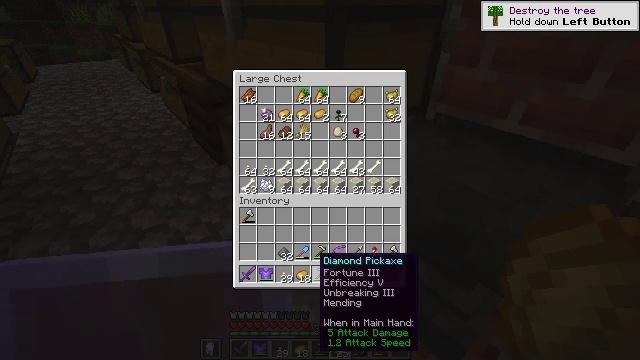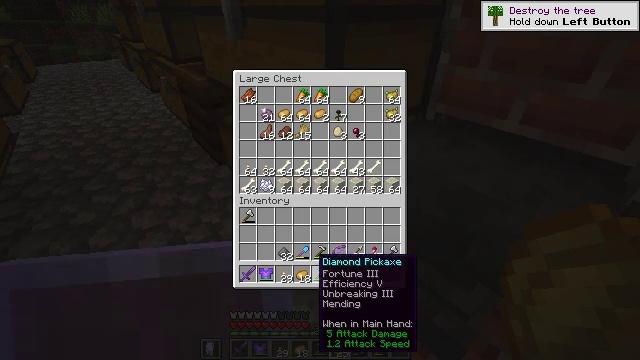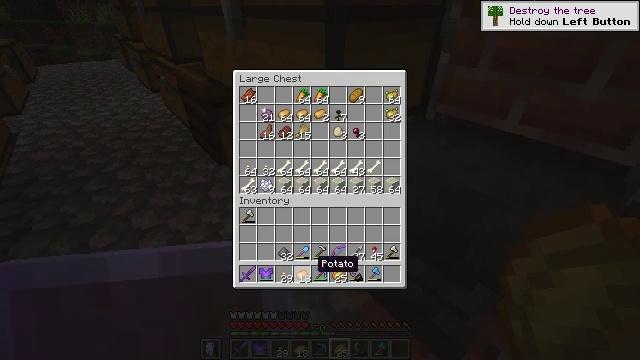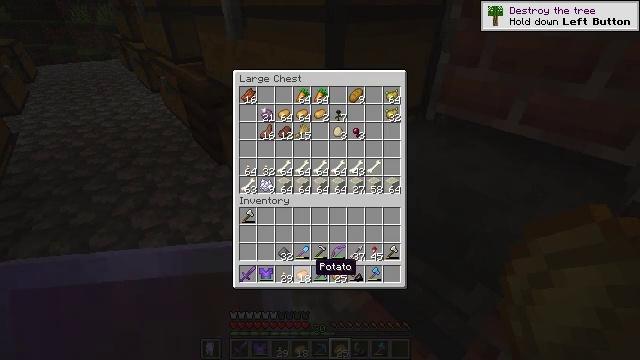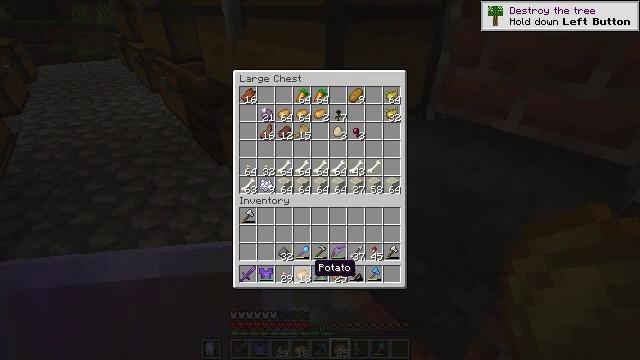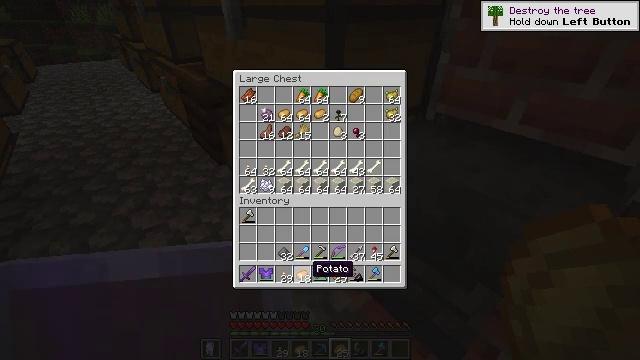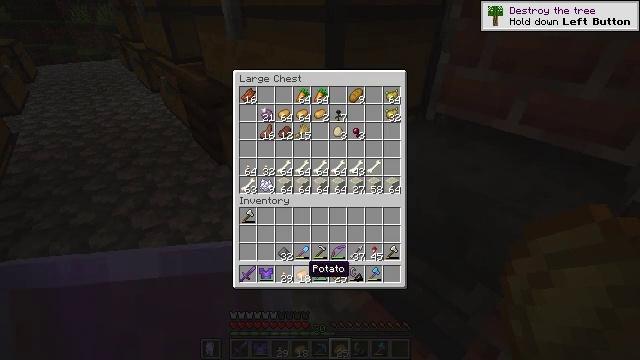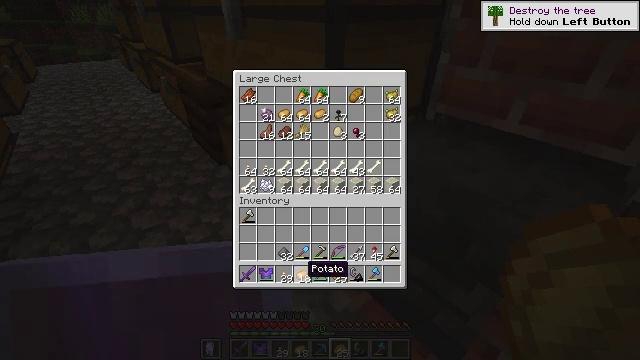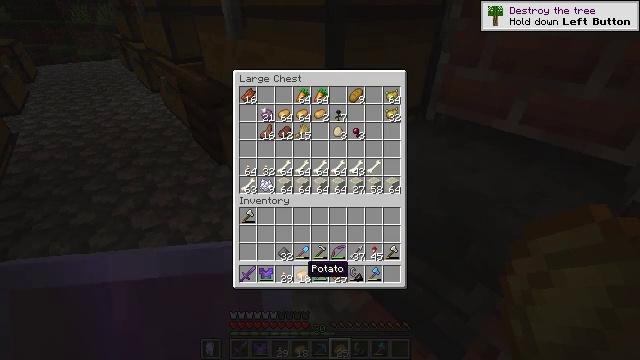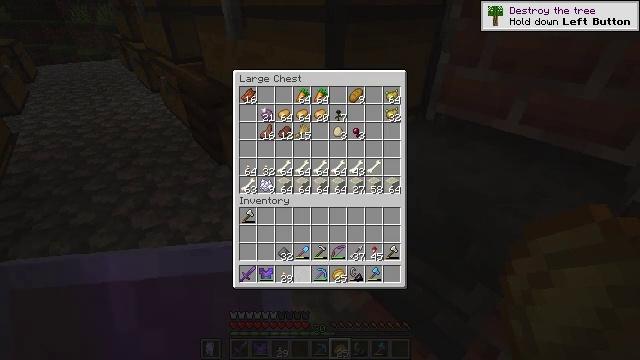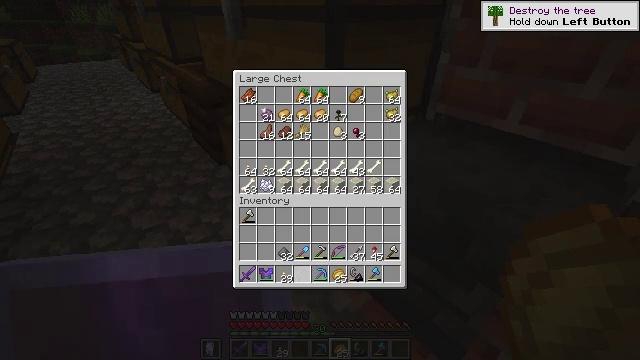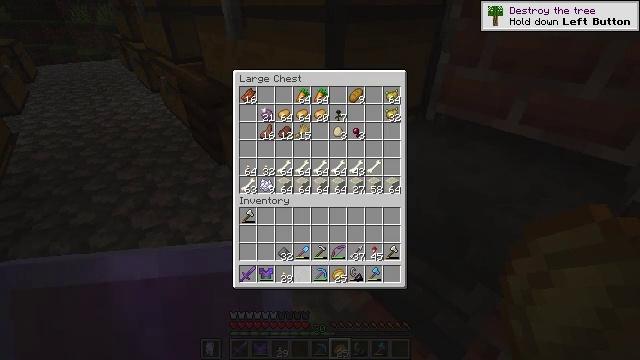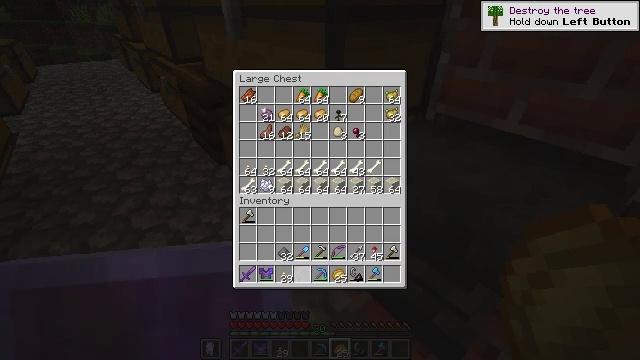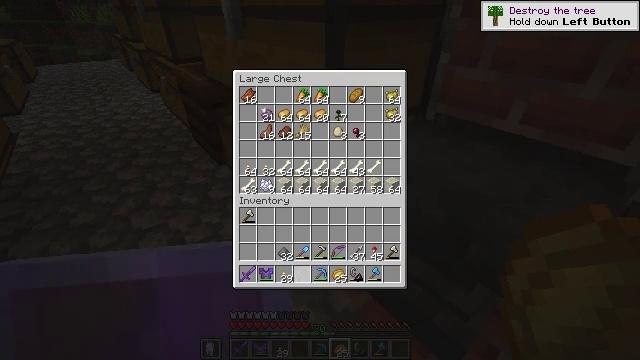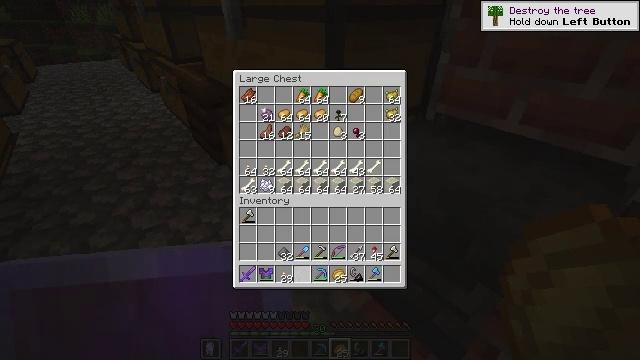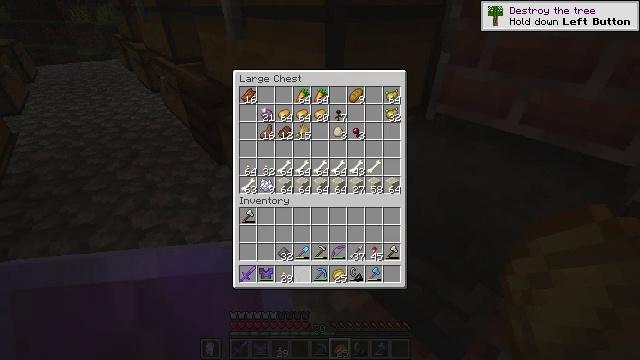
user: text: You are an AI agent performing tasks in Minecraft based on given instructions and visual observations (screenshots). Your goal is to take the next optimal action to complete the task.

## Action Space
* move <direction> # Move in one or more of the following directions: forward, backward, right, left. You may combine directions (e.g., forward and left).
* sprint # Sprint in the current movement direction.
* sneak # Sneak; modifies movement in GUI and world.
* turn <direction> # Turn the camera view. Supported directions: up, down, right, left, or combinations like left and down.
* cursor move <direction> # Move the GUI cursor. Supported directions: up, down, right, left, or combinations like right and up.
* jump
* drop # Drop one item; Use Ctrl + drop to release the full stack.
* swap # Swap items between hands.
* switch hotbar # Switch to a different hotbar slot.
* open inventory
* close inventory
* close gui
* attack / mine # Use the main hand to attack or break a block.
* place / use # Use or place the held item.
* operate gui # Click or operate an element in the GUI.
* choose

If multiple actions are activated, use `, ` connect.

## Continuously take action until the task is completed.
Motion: motion action
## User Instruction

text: Combine gunpowder and sand to craft TNT.
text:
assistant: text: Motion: sneak
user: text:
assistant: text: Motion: sneak
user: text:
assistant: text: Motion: sneak
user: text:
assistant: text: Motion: sneak
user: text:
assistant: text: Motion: sneak
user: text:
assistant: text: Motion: sneak
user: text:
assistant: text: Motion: sneak
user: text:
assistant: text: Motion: sneak
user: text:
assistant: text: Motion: sneak, choose
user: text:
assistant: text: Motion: sneak, choose
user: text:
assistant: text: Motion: sneak
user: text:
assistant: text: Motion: sneak
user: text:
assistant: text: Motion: sneak
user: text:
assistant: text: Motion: sneak
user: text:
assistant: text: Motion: sneak
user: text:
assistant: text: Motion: sneak
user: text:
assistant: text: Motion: no_op
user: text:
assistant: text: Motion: no_op
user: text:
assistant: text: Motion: no_op
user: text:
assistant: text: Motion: no_op
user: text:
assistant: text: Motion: close gui
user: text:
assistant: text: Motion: open inventory
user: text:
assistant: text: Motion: turn left
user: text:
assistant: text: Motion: turn left and up
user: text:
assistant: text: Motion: turn left and up
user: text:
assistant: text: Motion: turn left and up
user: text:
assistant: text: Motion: move forward, turn left and up
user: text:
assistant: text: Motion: move forward, turn left
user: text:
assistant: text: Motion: turn left and up
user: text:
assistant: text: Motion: move forward